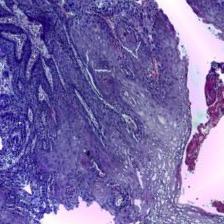
Diagnosis: OSCC